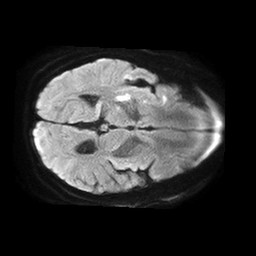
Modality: TRACE
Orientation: axial
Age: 74
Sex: female
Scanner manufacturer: philips
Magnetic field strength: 1.5 T
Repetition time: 4.6 s
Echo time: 0.08528 s